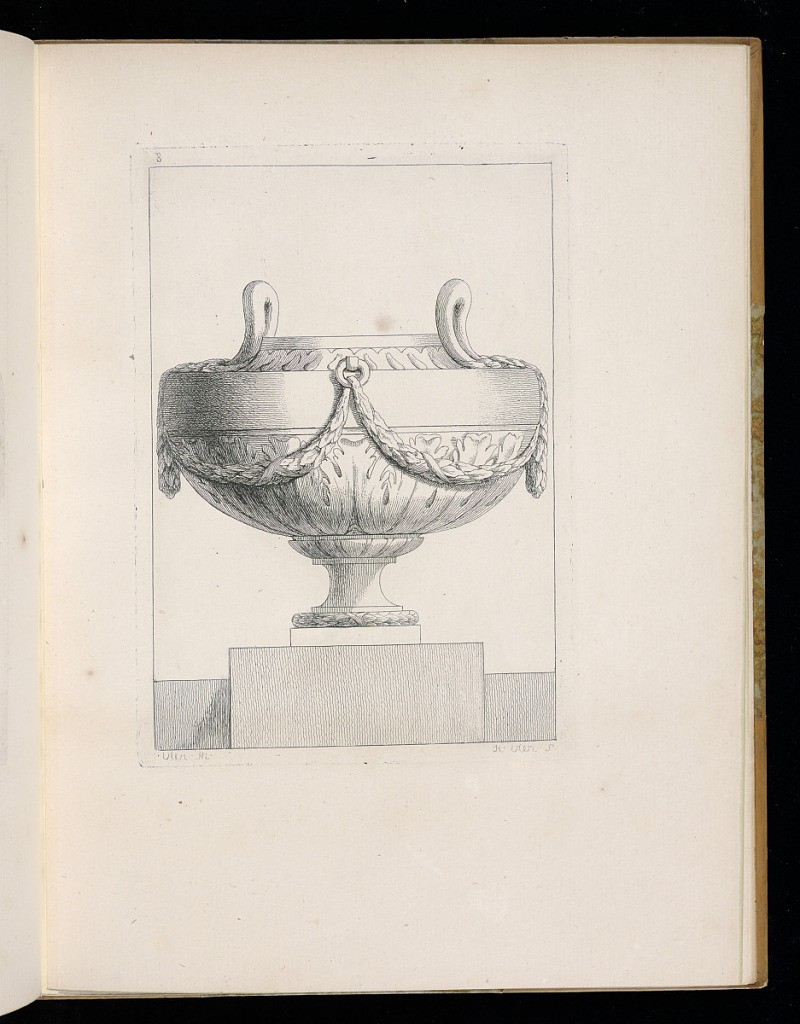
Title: Ornamental Vase Design
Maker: Joseph Marie Vien, French, 1716–1809
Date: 1760
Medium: Etching on laid paper
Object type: Print
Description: Bowl-shaped vase with two upturned handles at the neck. The vase is decorated with a festoon, fluting, gadrooning, and acanthus leaf ornamentation. The vase is elevated on a stepped platform that extends to the edge of the image. The plate is signed and numbered.